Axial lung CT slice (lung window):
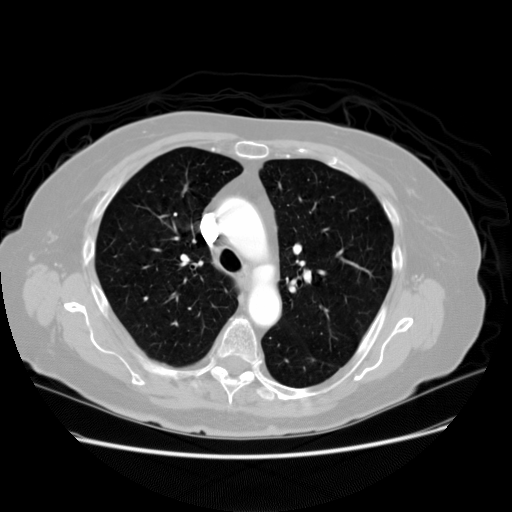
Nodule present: no